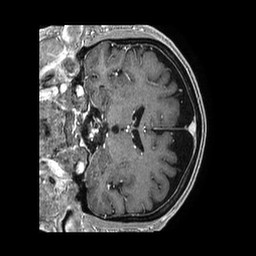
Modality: T1w
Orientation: coronal
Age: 72
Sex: male
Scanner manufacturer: philips
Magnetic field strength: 1.5 T
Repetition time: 0.007604 s
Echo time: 0.003458 s